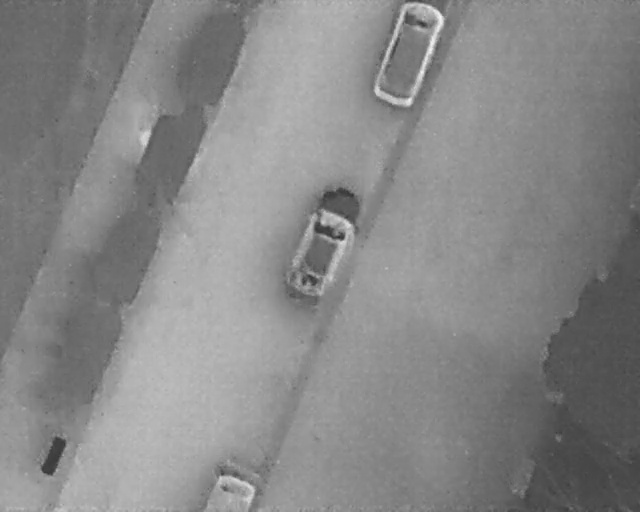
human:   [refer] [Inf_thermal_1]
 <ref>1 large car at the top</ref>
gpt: <box>[[55, 6, 71, 15, 21]]</box>